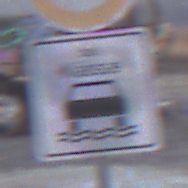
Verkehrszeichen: BeiNaesse
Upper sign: Geschwindigkeit70
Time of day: SunriseSunset
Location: Outdoor (Suburban)
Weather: PartlyCloudy
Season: NotSpecified
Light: Natural